Aerial crown-view tile of a tropical tree (Barro Colorado Island, Panama), acquired 20250512:
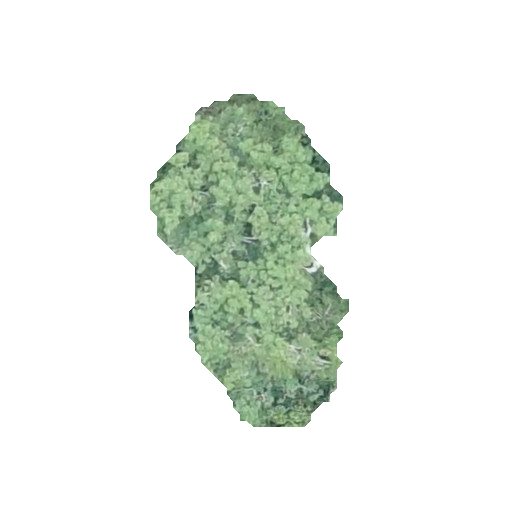
Species: Ceiba pentandra
GBIF accepted scientific name: Ceiba pentandra
Crown area: 64.927 m²